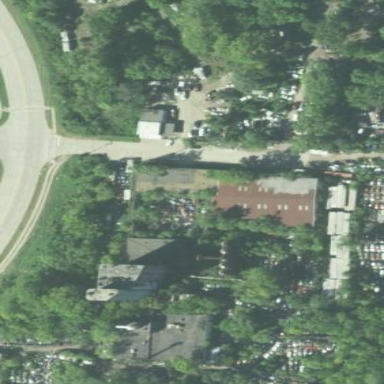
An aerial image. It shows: Scrap yard situated in industrial area.